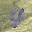
Label: 4